Chest X-ray:
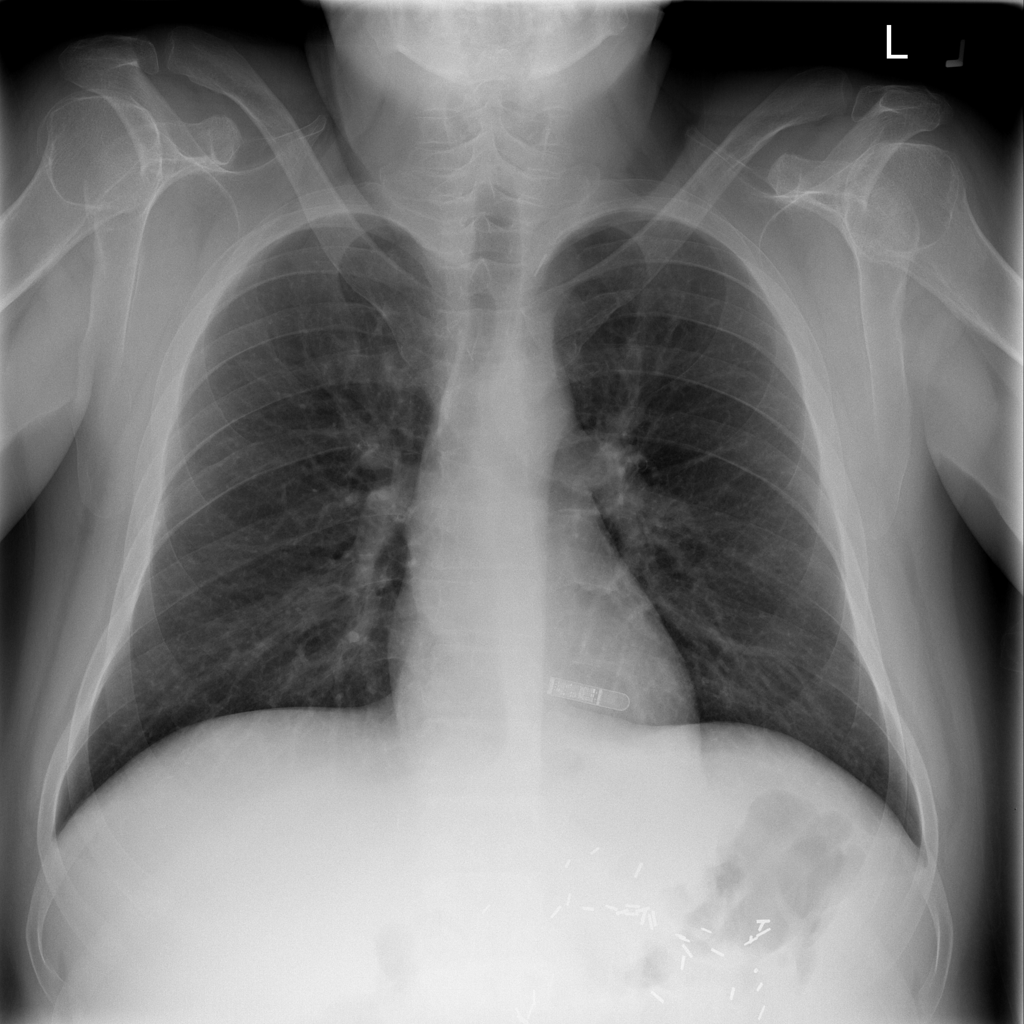
No abnormal finding: yes